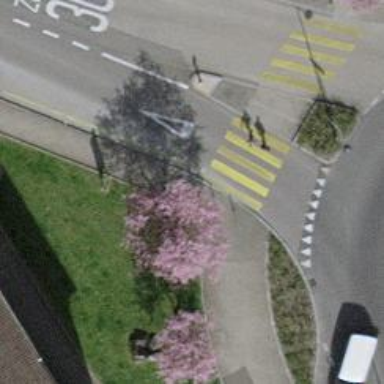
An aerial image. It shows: Uncontrolled zebra crossing with yellow markings.